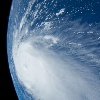
Label: cloud